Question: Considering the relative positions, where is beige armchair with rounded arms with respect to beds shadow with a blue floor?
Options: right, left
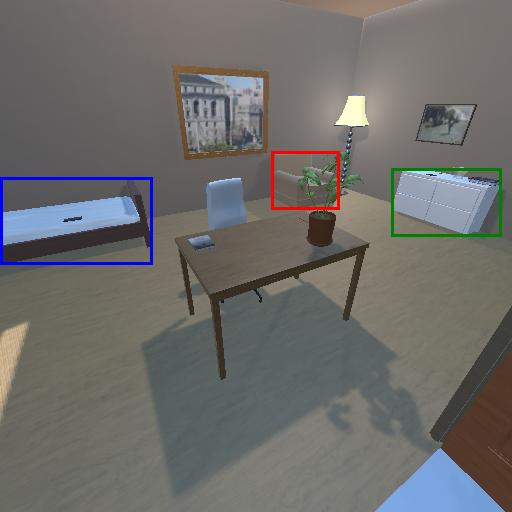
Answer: right